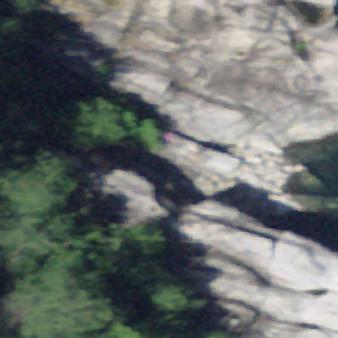
Label: bouldering_area